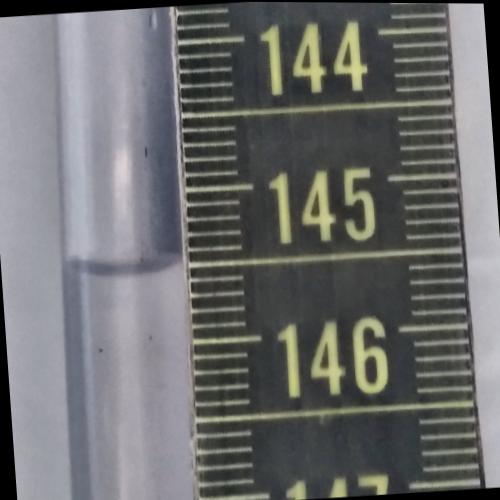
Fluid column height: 145.5 cm